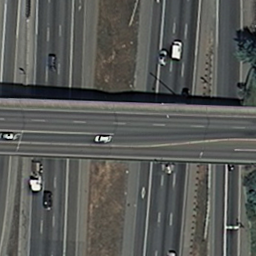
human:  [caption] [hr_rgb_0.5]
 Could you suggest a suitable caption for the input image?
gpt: An overpass go across the roads vertically with some plants beside the roads .

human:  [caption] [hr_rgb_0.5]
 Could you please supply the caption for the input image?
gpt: An overpass go across the roads vertically .

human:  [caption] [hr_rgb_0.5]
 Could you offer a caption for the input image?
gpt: An overpass cross the roads vertically with some cars on the roads .

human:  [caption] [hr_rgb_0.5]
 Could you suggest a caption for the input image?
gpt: An overpass cross the roads vertically with some cars on the roads .

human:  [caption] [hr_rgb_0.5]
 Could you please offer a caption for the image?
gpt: An overpass go across the roads with some cars on the roads .